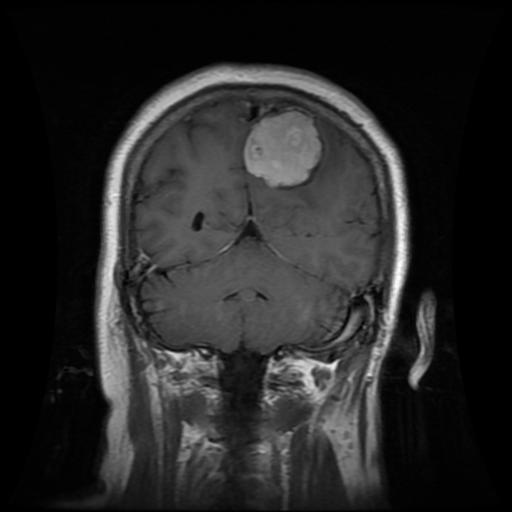
Label: meningioma